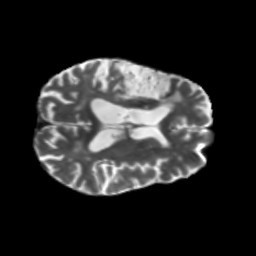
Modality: T2w
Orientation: axial
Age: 58
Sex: male
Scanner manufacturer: siemens
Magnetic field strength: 3 T
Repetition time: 5.25 s
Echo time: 0.08 s